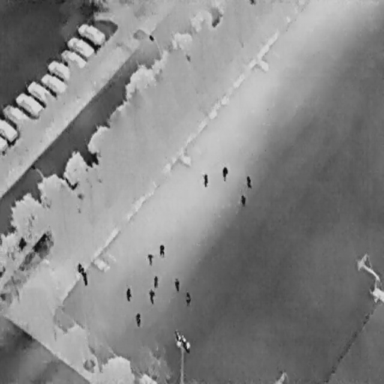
There are 22 objects shown in the infrared image, including ten Cars, and 12 People.